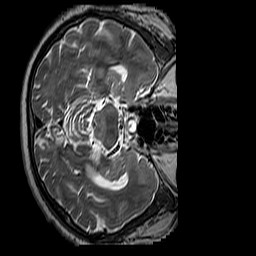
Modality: T2w
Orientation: axial
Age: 71
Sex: male
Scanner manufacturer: siemens
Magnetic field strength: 3 T
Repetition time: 3.2 s
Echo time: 0.212 s